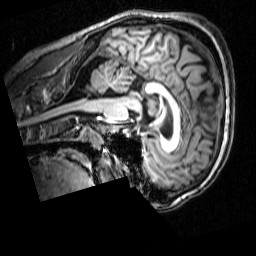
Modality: T1w
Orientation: sagittal